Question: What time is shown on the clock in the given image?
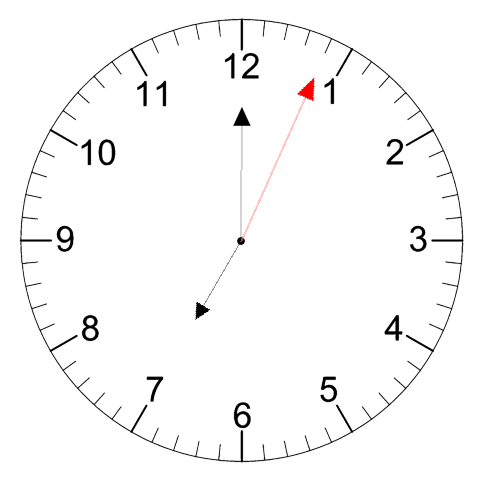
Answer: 07:00:04